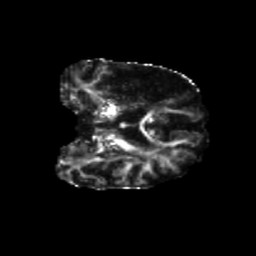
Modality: FA
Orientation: coronal
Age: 75
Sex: male
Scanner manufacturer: siemens
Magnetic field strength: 3 T
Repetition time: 5.25 s
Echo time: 0.08 s